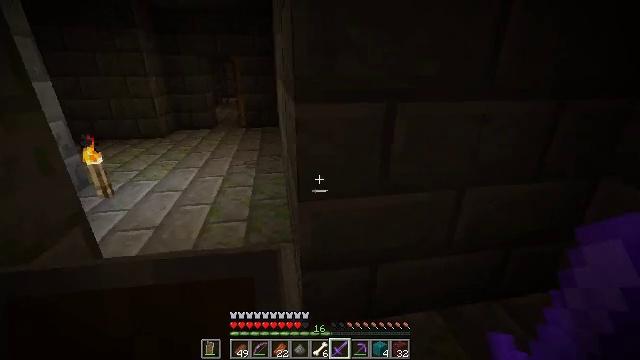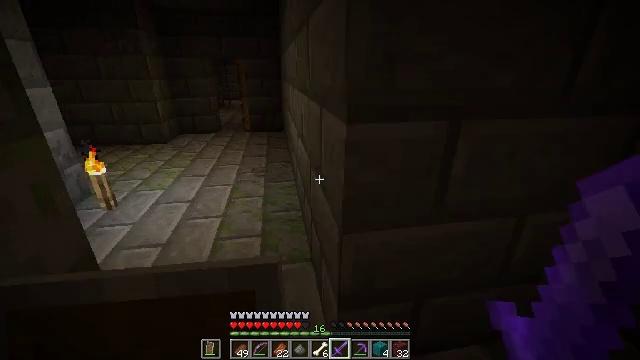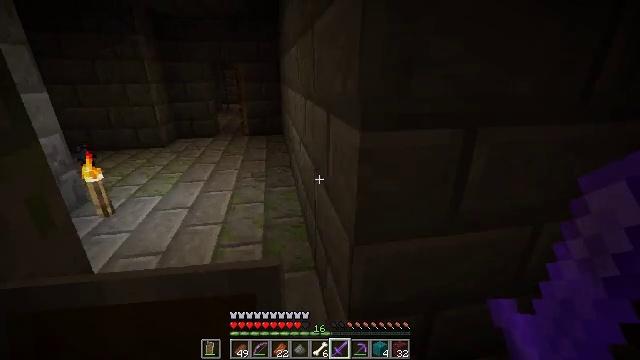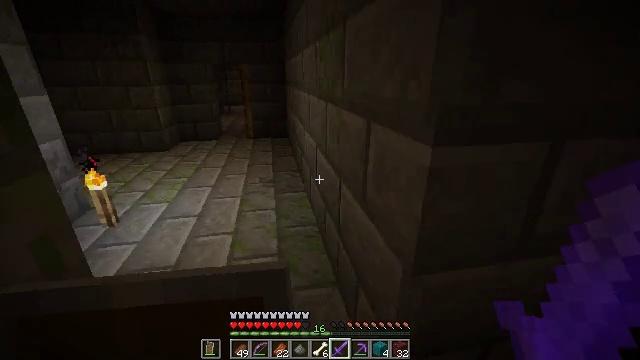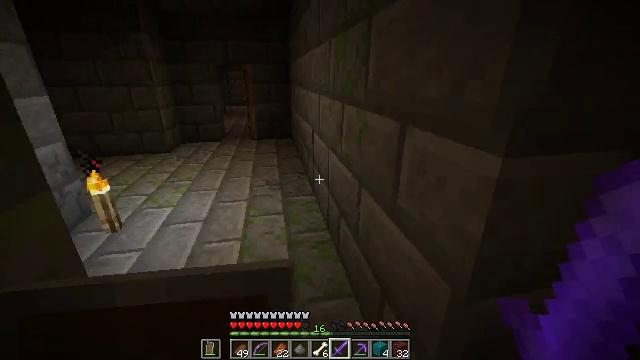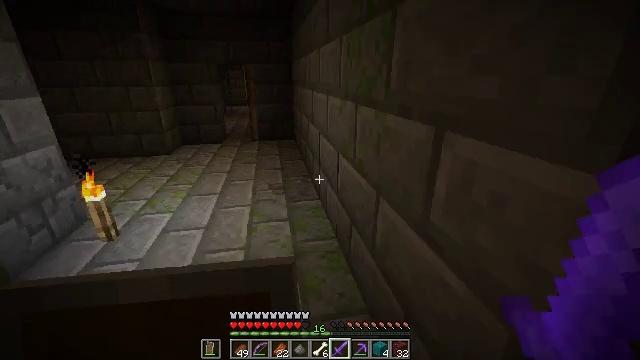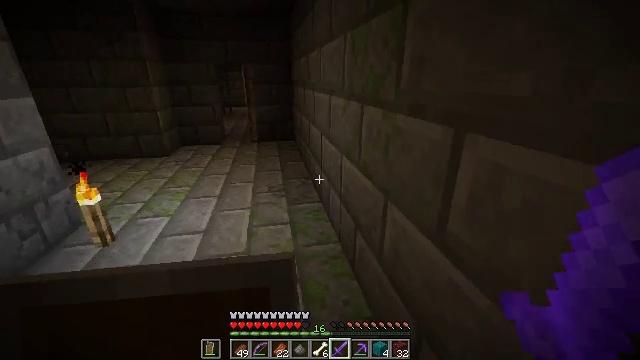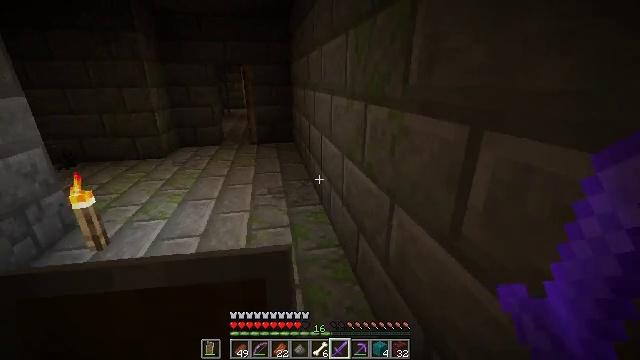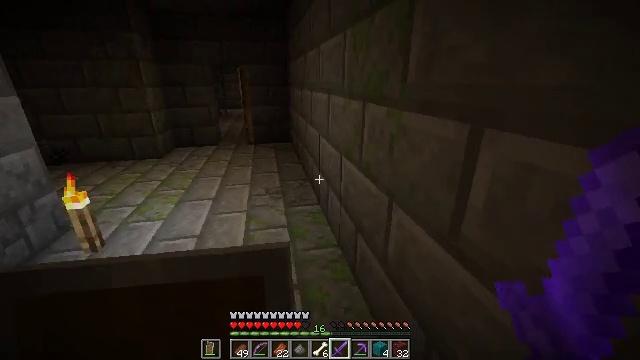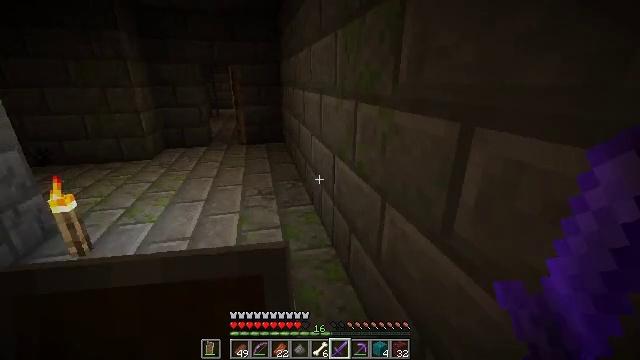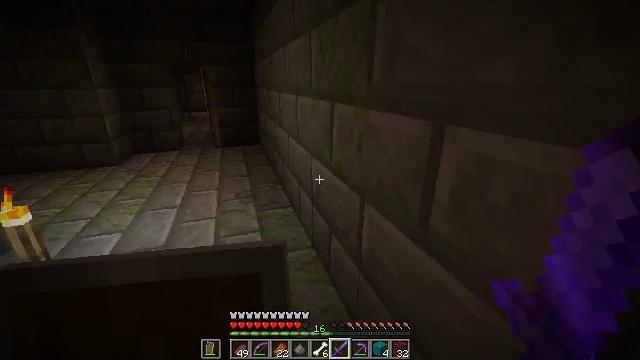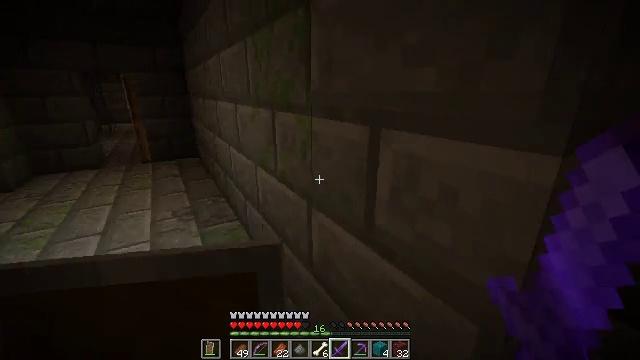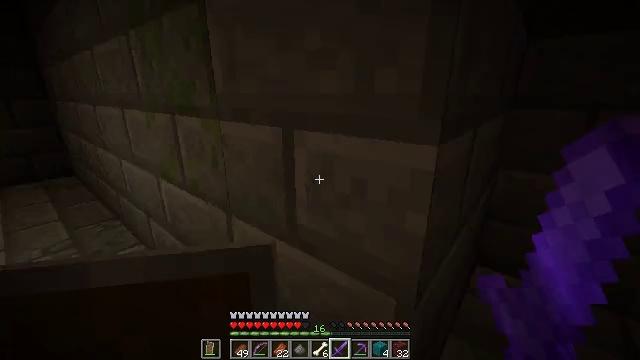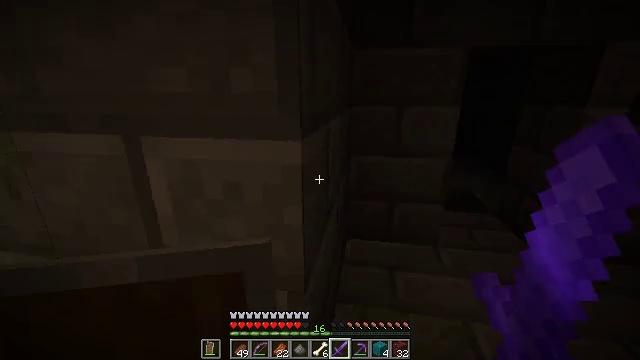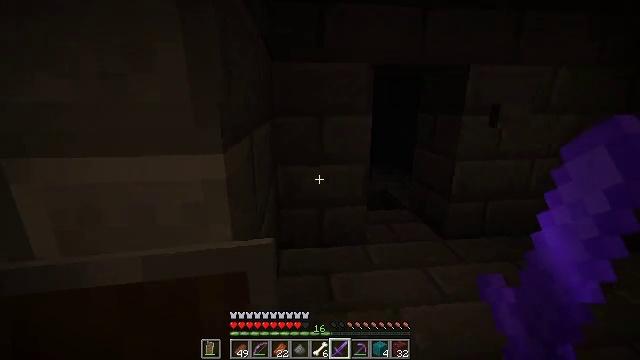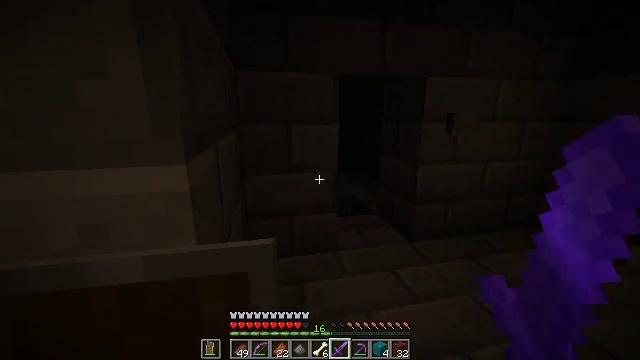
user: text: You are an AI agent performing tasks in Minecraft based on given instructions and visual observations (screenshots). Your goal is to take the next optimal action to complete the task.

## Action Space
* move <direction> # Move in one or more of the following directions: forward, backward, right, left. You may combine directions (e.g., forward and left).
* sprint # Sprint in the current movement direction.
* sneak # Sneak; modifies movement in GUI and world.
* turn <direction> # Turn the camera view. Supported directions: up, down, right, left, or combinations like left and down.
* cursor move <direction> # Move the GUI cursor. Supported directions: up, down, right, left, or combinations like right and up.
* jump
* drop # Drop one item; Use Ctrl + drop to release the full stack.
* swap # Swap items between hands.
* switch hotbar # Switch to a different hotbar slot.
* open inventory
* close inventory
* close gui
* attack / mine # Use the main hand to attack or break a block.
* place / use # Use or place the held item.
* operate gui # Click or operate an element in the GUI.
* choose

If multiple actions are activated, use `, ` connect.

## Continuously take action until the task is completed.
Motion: motion action
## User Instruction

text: Mine the iron door to remove it.
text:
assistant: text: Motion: move forward and move left
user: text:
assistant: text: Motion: move forward and move left
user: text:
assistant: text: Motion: move forward and move left
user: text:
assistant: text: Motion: move forward
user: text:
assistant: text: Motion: no_op
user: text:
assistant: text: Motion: no_op
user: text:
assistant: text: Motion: no_op
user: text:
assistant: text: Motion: no_op
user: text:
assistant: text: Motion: turn right
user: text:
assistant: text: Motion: turn right
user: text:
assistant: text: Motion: turn right and up
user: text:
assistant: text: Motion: turn right
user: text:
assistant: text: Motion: turn right
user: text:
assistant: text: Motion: turn right and up
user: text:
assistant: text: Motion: turn right and up
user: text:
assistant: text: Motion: turn right and up
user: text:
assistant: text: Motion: no_op
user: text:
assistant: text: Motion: no_op
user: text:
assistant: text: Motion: no_op
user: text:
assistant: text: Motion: no_op
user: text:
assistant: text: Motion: no_op
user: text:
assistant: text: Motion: no_op
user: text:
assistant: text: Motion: no_op
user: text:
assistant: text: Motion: no_op
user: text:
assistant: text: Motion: no_op
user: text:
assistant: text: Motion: no_op
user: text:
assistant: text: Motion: no_op
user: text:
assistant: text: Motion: no_op
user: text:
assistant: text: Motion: no_op
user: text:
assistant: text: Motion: no_op